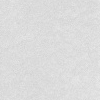
Atmospheric dust classification: dusty